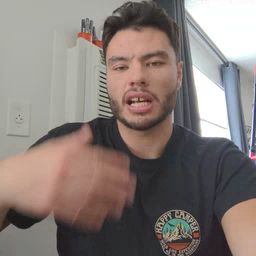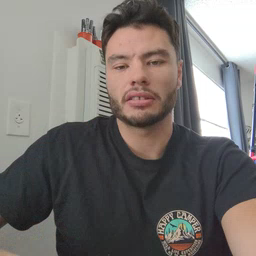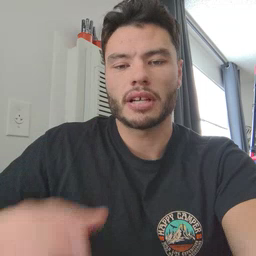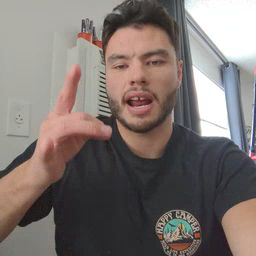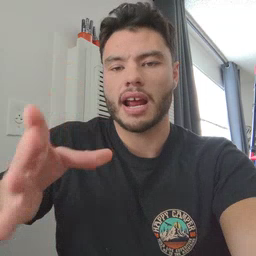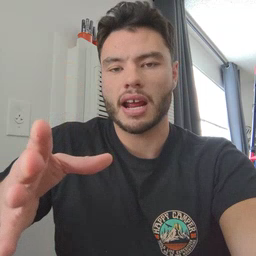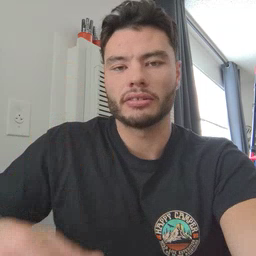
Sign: hate